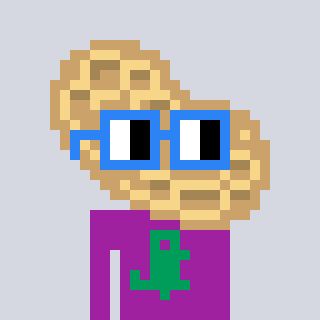
a pixel art character with square blue glasses, a peanut-shaped head and a magenta-colored body on a cool background